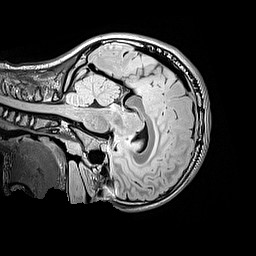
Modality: FLAIR
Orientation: sagittal
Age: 13
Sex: female
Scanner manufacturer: siemens
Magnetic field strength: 3 T
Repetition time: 5 s
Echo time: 0.388 s